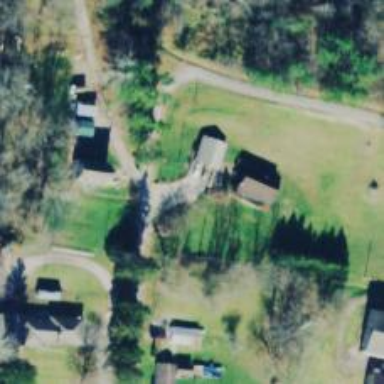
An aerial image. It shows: Driveway.